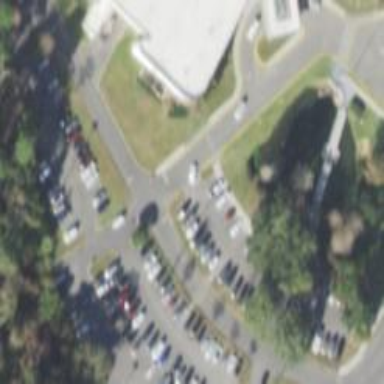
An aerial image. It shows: Parking space.